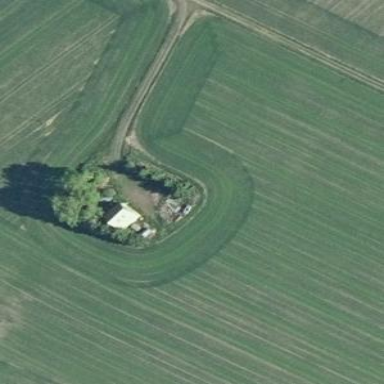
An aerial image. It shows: Farmyard area.